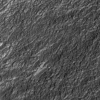
Atmospheric dust classification: not_dusty